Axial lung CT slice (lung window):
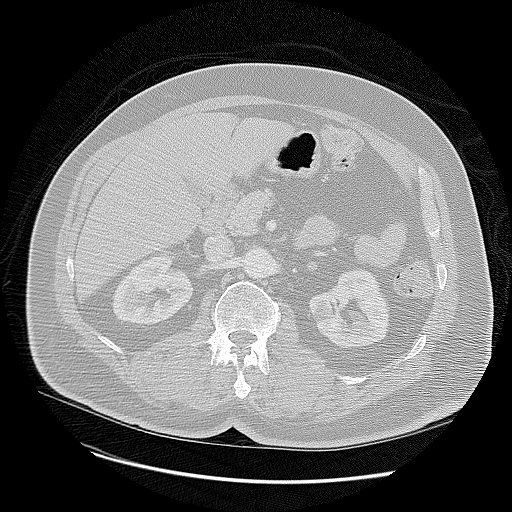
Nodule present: no